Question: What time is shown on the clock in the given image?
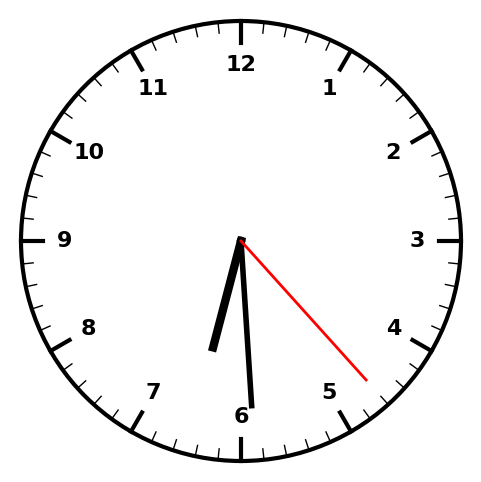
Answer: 06:29:23